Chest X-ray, AP view. Patient: 66 years old, sex F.
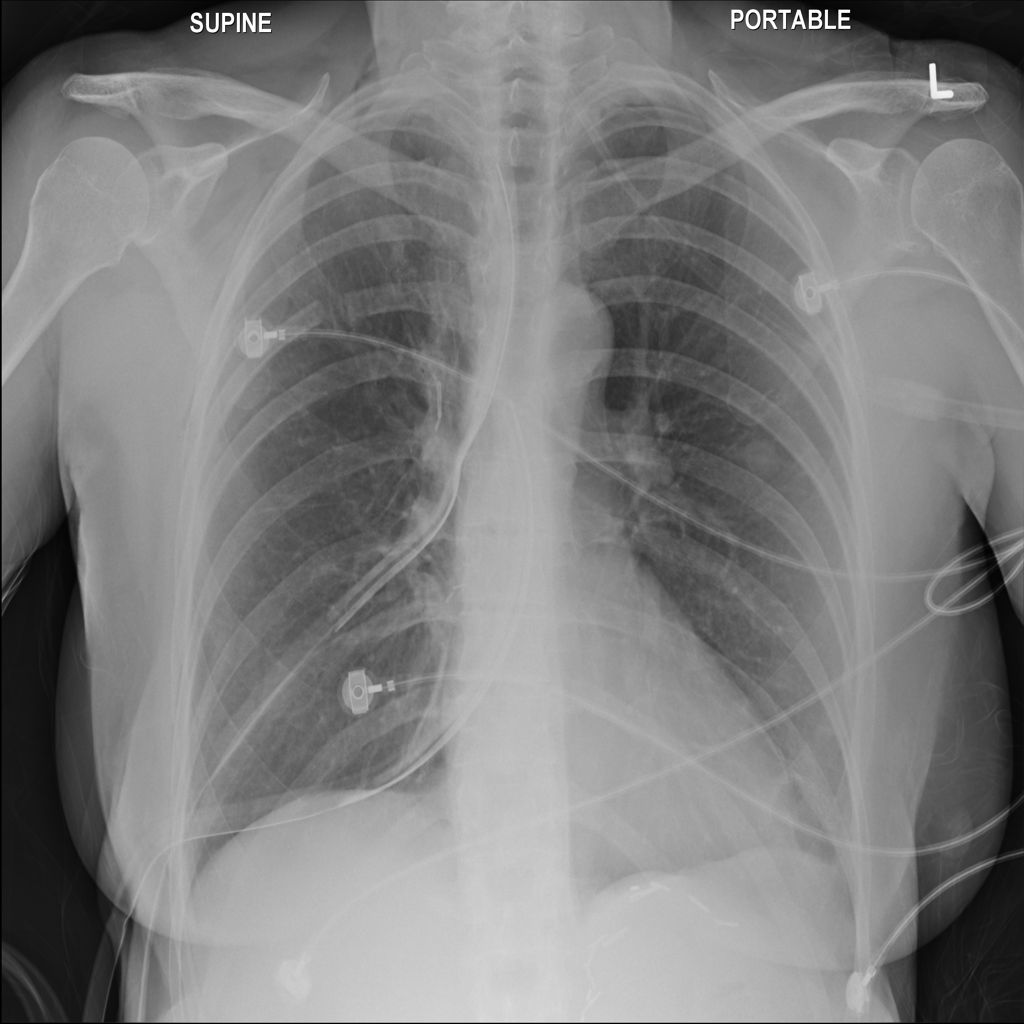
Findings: No Finding